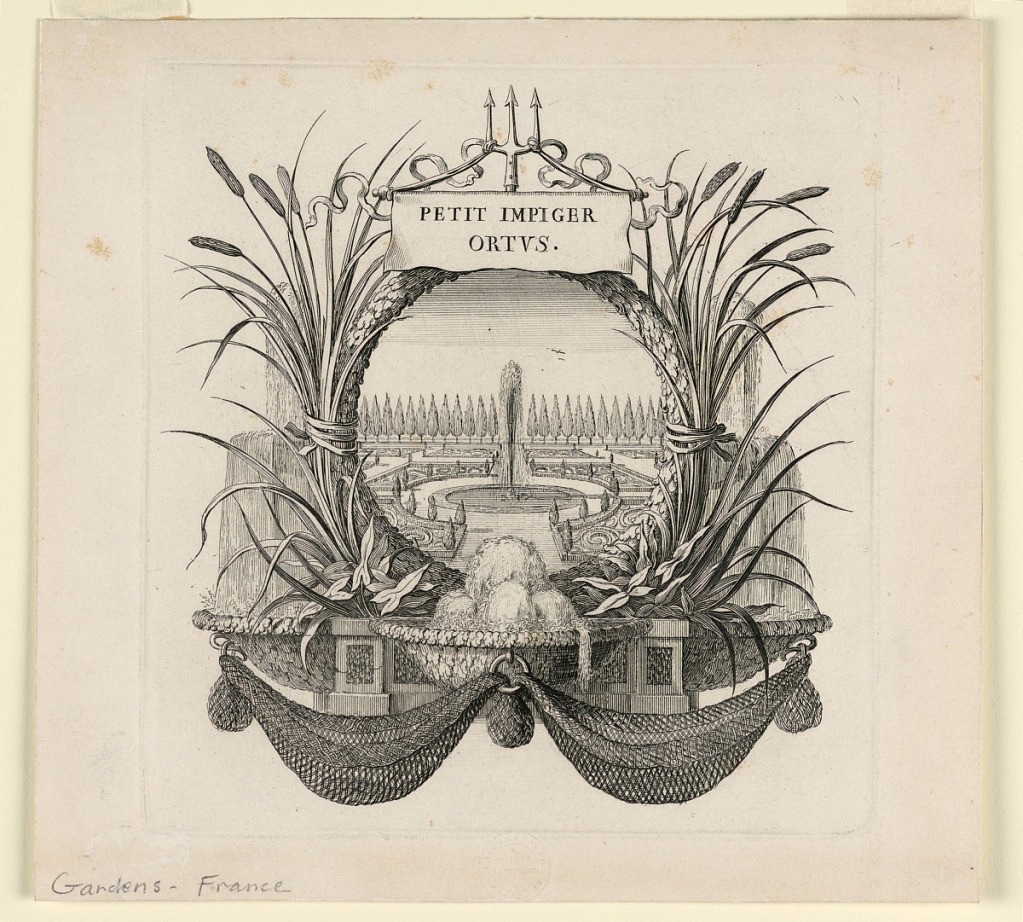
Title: Petit Impiger Ortus
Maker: Abraham Genoels, Flemish, 1640 - 1723
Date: ca. 1680
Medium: Engraving on white laid paper
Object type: Print
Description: First plate in a suite bearing the title, on a banner hung from a fork. Below, within a wreath of laurel, cattails, fountain water and nets, is the picture of a formal garden with a high fountain in the center and birds above